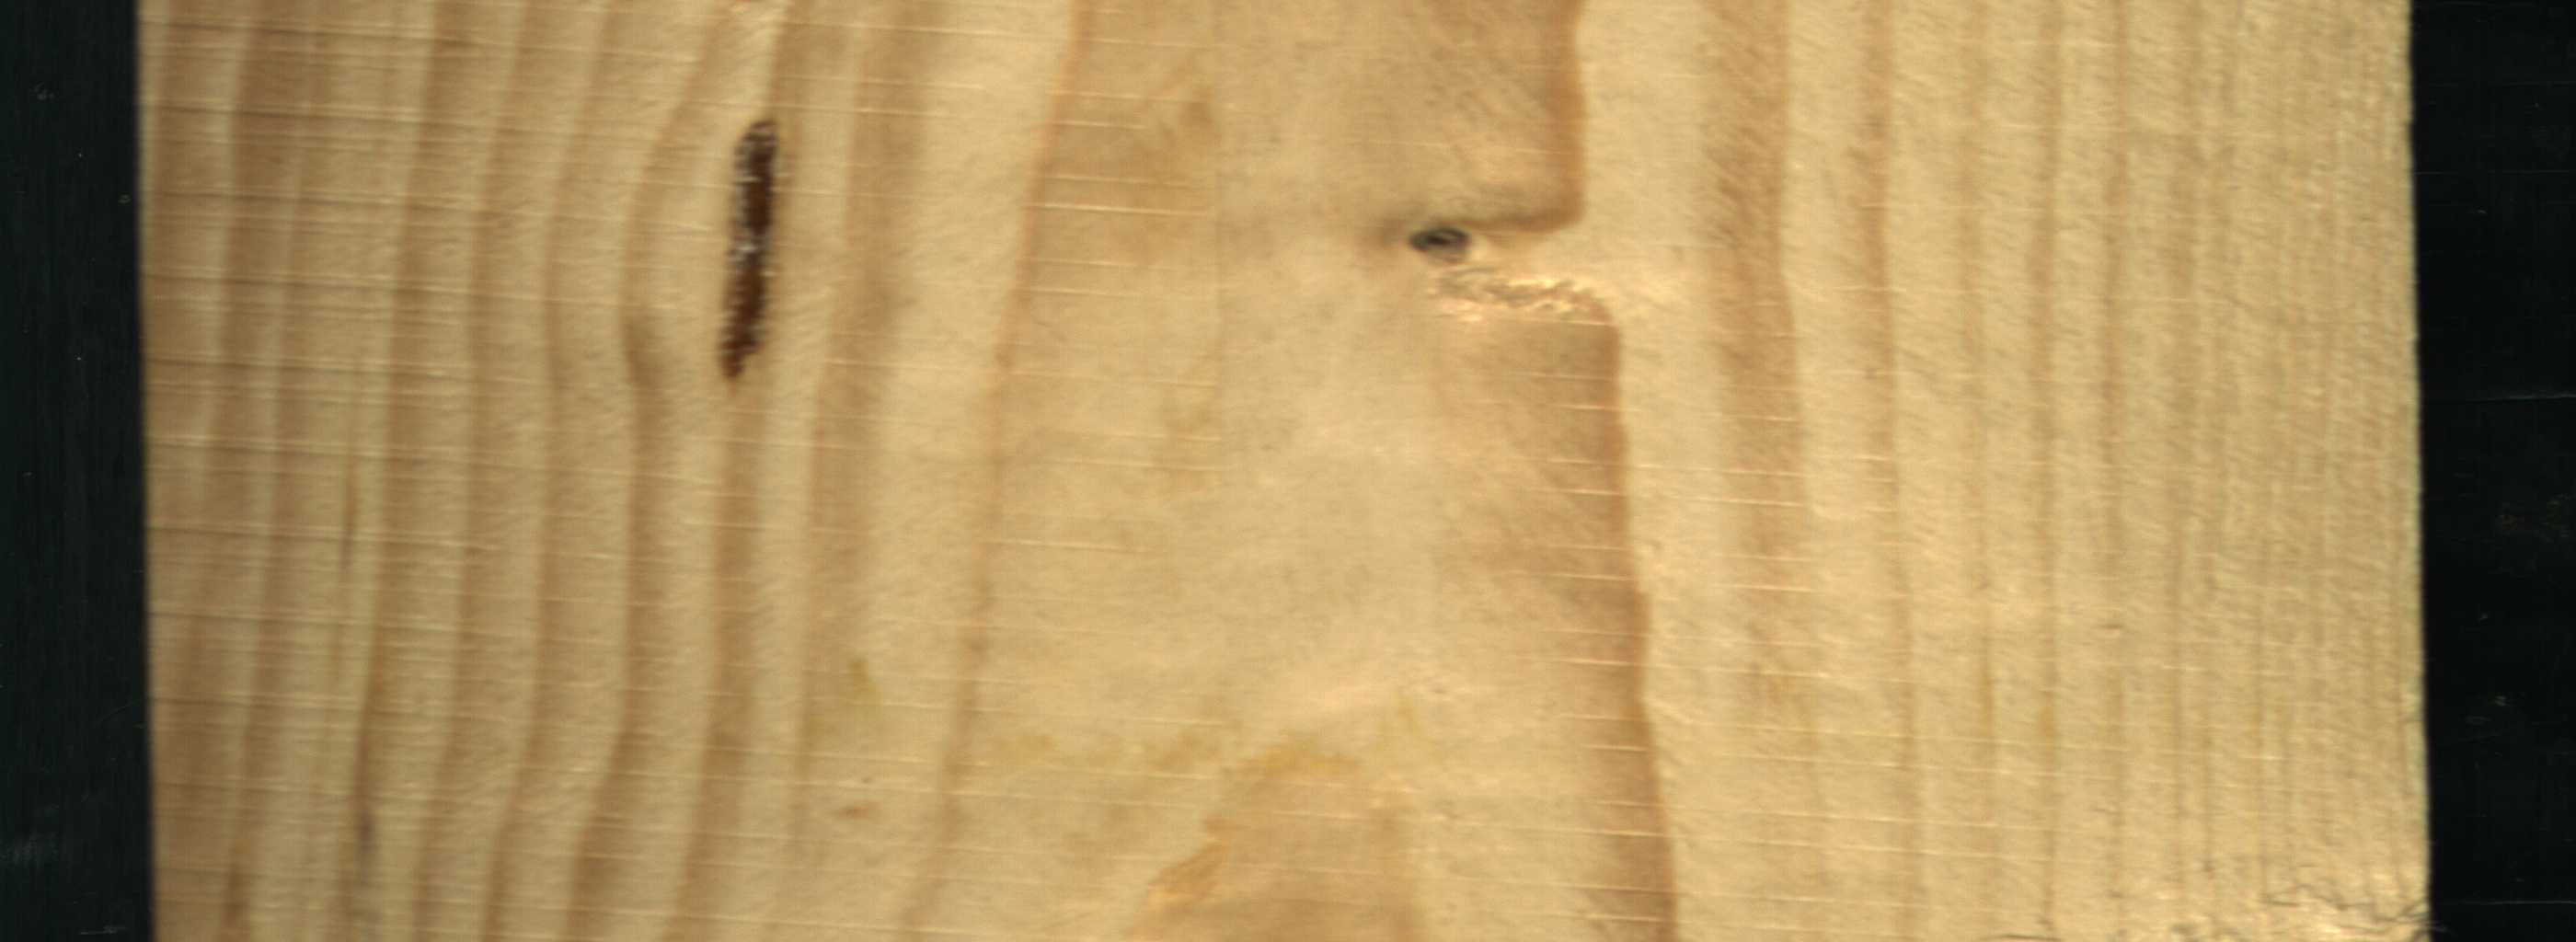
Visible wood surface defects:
resin
Live_Knot